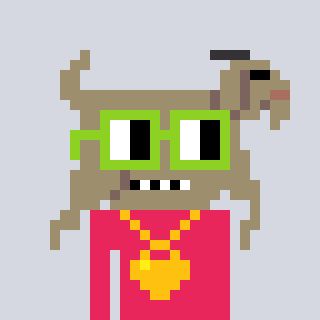
a pixel art character with square light green glasses, a goat-shaped head and a redpinkish-colored body on a cool background